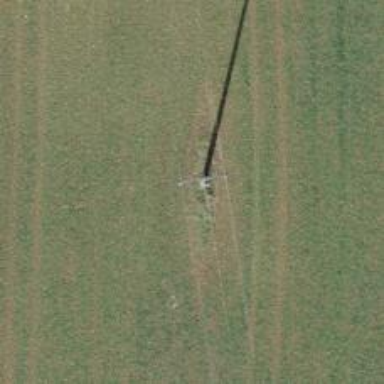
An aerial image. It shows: Power line in the image.